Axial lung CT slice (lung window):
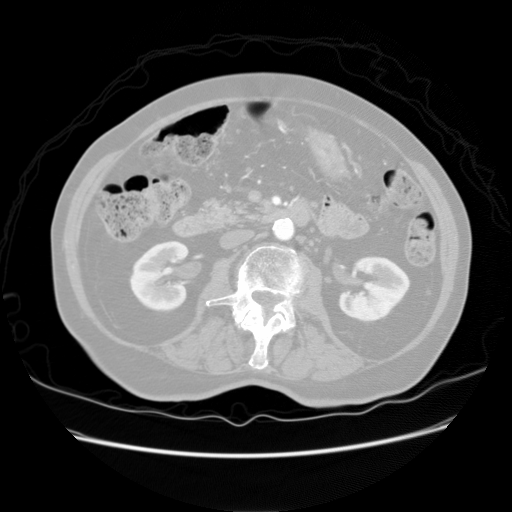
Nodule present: no